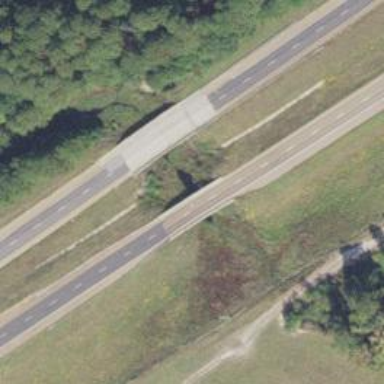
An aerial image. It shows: Beam structure bridge on trunk highway.